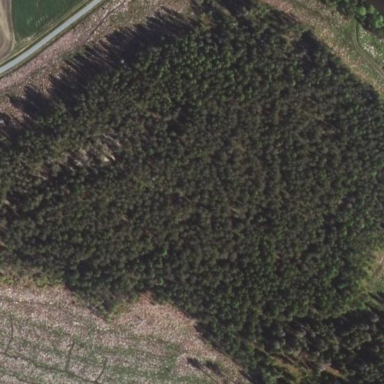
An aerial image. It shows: Forest area.